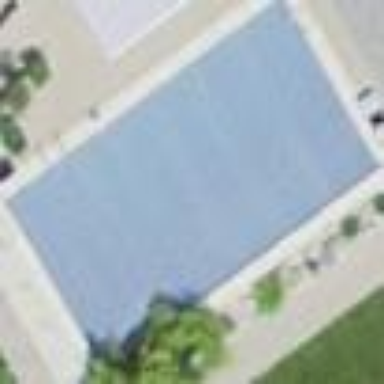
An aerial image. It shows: Swimming pool located in leisure land.